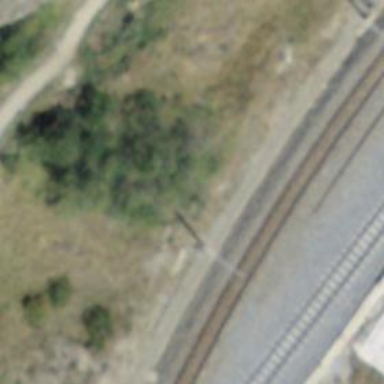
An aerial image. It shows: Catenary mast near railway signal.